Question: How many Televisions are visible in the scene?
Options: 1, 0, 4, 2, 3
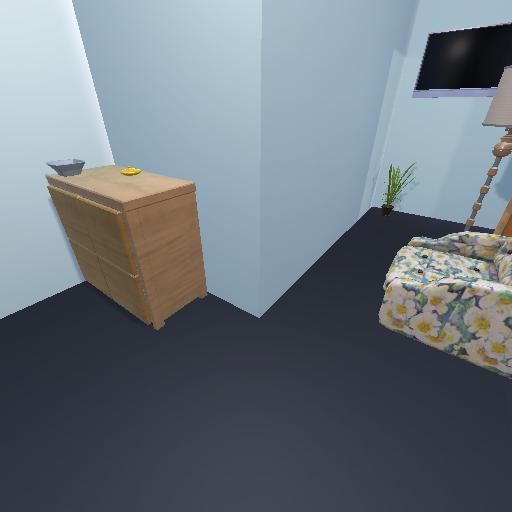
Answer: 1